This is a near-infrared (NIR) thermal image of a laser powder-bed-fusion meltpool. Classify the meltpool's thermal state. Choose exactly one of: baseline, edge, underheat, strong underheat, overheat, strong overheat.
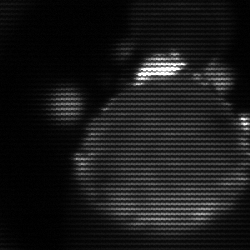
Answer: edge